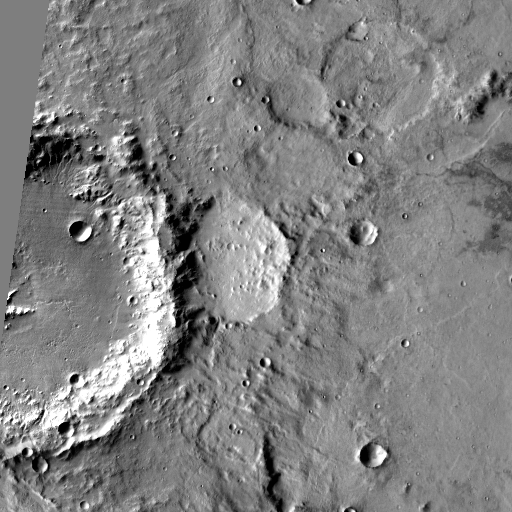
Crater classes present: Background, Other, Buried